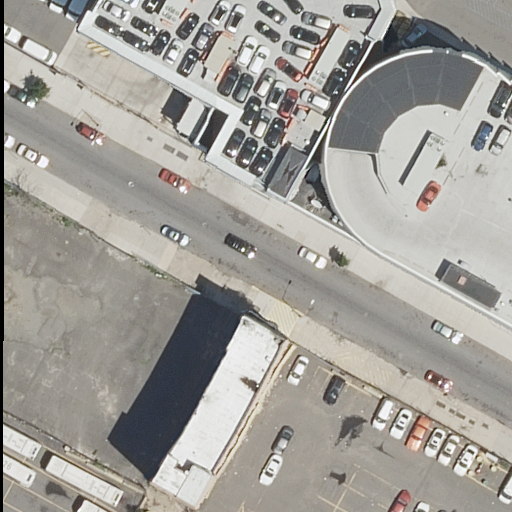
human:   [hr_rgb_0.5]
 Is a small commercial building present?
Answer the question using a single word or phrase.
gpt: no

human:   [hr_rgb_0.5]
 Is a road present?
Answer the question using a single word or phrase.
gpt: yes

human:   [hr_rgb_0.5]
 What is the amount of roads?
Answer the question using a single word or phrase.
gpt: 2

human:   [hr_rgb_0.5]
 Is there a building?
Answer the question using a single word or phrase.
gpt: yes

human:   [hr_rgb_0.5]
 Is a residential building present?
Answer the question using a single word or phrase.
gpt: yes

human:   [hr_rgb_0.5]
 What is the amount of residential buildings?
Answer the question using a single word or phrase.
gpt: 3

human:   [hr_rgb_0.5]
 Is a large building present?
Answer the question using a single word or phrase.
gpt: yes

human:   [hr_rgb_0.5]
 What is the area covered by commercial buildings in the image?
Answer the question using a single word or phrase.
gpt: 0m2

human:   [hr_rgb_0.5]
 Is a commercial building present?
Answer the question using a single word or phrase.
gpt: no

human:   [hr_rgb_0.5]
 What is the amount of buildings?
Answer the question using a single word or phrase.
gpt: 3

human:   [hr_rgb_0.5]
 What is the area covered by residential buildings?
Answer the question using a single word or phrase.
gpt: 4589m2

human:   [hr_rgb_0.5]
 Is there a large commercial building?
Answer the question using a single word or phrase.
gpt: no

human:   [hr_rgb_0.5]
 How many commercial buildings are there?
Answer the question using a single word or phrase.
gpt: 0

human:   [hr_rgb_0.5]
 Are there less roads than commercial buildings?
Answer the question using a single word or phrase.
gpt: no

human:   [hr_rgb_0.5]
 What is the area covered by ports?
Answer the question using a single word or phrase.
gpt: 0m2

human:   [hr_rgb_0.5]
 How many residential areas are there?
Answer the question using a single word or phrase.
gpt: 0

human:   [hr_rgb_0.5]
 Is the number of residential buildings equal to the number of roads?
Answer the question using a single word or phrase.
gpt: no

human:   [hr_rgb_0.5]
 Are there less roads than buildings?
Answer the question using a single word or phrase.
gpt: yes

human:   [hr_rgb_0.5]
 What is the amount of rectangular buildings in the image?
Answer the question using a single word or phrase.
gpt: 2

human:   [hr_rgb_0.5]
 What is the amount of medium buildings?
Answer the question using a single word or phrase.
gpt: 1

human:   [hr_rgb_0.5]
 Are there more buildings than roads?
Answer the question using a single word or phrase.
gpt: yes

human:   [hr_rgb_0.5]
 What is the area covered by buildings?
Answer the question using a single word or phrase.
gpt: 4589m2

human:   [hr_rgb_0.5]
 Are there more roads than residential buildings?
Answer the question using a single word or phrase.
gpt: no

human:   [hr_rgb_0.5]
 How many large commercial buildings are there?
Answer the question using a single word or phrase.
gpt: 0

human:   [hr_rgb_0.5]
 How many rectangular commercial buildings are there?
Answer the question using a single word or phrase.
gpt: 0

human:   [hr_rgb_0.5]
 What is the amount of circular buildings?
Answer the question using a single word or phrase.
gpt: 0

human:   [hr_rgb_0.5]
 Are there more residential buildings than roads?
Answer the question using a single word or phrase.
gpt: yes

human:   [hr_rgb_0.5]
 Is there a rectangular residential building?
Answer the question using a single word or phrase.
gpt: yes

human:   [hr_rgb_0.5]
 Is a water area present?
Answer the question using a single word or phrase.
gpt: no

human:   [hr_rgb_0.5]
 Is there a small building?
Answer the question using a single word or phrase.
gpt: no

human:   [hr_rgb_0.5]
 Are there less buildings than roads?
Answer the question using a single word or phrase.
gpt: no

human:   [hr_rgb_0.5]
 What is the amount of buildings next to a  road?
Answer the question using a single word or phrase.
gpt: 3

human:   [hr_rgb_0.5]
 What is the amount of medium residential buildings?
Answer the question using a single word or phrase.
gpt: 1

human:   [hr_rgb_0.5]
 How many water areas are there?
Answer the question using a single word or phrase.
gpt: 0

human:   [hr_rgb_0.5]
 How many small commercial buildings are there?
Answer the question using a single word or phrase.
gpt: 0

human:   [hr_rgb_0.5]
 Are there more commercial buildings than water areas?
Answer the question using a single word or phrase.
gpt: no

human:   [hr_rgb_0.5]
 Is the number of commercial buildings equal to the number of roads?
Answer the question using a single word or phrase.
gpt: no

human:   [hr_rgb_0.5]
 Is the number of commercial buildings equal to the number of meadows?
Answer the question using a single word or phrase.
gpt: yes

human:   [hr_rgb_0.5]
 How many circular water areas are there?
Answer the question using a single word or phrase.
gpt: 0

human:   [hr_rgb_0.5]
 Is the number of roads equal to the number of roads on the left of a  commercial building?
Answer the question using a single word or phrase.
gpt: no

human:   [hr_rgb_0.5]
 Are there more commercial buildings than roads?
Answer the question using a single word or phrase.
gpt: no

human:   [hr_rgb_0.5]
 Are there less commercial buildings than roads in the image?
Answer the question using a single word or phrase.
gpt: yes

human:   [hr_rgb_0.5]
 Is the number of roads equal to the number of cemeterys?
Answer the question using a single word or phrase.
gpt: no

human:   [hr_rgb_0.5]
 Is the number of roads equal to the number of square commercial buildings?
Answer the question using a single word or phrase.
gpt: no

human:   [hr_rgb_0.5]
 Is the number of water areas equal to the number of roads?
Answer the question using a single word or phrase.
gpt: no

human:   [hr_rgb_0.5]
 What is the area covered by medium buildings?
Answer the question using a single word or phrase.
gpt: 356m2

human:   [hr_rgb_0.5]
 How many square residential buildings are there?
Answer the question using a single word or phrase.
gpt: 0

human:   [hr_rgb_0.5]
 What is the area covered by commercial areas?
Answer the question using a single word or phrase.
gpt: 0m2

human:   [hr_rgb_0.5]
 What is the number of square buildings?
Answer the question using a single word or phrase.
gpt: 0

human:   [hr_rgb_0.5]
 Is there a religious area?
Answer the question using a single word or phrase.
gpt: no

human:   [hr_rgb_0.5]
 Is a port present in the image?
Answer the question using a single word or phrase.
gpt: no

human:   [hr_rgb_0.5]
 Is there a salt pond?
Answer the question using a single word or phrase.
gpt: no

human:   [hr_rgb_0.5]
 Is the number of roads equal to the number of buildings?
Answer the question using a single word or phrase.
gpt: no

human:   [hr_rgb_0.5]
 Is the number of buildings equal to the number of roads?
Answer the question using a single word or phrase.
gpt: no

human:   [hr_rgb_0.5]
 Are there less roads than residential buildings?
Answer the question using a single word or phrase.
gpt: yes

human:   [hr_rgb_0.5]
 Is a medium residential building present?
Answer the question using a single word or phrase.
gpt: yes

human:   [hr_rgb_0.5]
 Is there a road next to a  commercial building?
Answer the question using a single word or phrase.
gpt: no

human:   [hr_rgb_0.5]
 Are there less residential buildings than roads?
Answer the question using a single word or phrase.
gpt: no

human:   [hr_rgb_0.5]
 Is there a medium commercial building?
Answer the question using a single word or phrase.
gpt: no

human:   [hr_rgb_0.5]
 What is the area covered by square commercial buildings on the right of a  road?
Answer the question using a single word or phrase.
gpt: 0m2

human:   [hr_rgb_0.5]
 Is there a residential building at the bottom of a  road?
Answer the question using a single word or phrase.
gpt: yes

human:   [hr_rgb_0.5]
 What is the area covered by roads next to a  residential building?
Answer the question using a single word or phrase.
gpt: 0m2

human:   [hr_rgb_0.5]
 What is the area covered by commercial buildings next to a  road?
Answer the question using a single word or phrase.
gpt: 0m2

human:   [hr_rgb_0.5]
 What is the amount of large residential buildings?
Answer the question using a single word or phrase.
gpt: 2